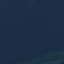
Land use / land cover: SeaLake